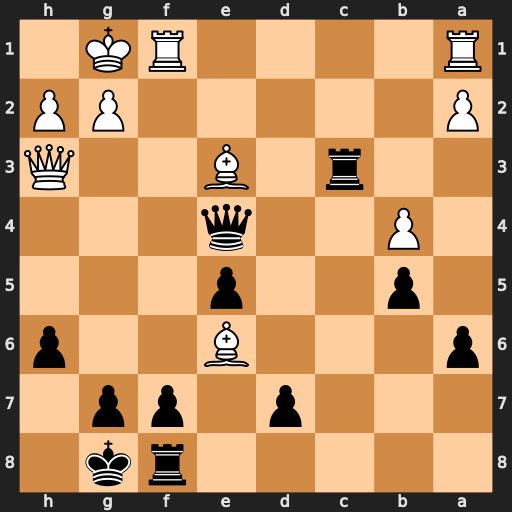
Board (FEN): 5rk1/3p1pp1/p3B2p/1p2p3/1P2q3/2r1B2Q/P5PP/R4RK1
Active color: b
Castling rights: -
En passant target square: -
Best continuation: Rxe3 Bd5 Qd4 Qxe3 Qxe3+